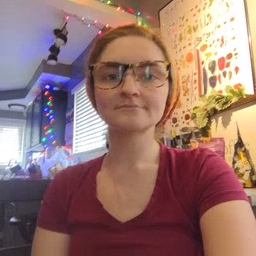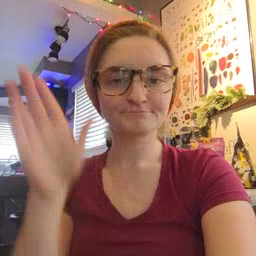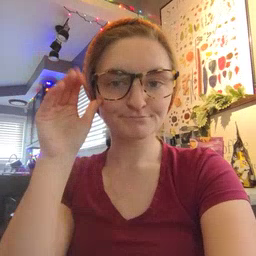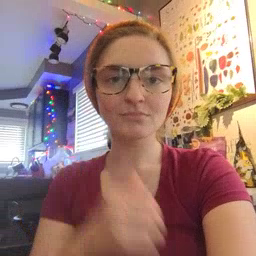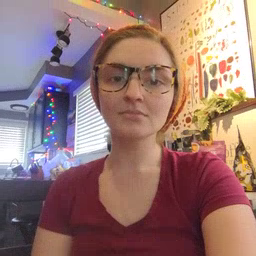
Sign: donkey